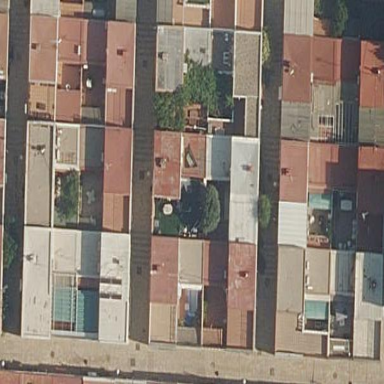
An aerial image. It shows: Terrace building.